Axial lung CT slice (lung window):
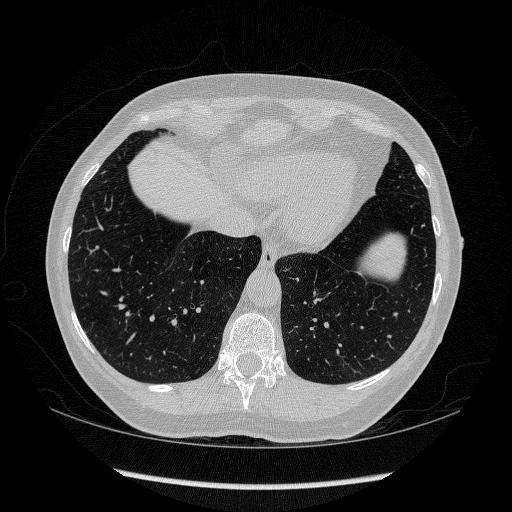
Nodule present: no